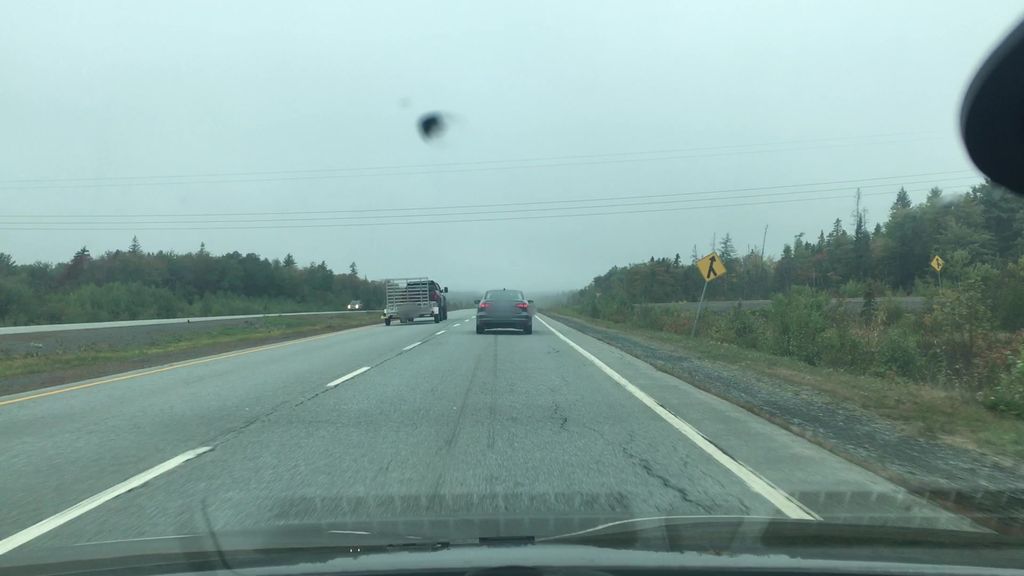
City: halifax